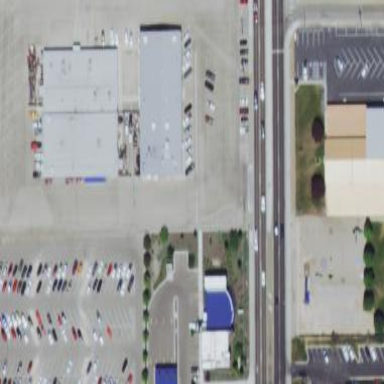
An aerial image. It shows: Parking area.